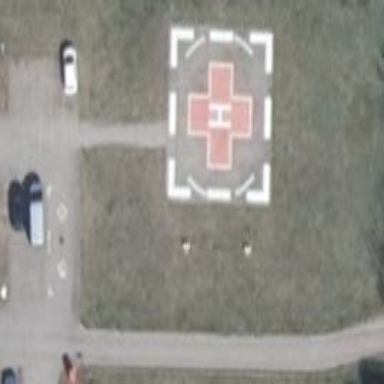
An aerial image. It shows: Image of helipad at airport.